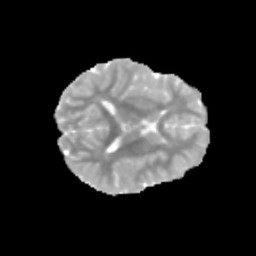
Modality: MD
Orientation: axial
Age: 10
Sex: female
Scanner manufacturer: siemens
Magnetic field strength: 3 T
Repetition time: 3.8 s
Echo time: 0.07 s